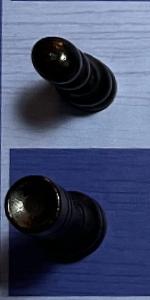
Label: Rook_Black